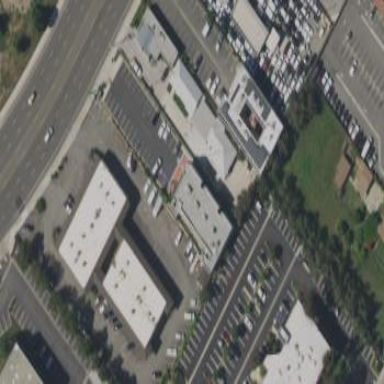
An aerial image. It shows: Commercial area.